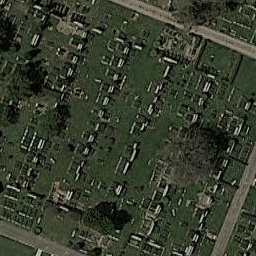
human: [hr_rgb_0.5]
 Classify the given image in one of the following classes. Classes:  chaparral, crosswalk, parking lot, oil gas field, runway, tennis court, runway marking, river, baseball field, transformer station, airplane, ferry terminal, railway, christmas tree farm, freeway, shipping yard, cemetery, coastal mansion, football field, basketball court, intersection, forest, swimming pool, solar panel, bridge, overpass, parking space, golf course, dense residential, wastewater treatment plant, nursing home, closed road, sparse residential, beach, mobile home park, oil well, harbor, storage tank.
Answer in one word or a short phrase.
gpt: cemetery